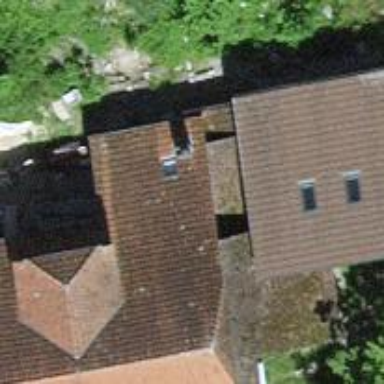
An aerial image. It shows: Farm building.